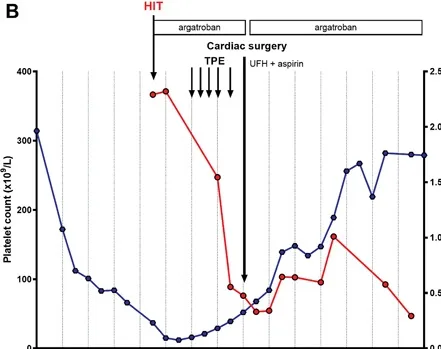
Patient #2 HIT, heparin-induced-thrombocytopenia; OD, optical density; PF4, platelet factor 4; TPE, therapeutic plasma exchange; UFH, unfractionated heparin.
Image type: pathology (masson_trichrome)